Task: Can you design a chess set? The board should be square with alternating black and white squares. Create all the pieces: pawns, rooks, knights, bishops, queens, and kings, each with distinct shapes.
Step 4389:
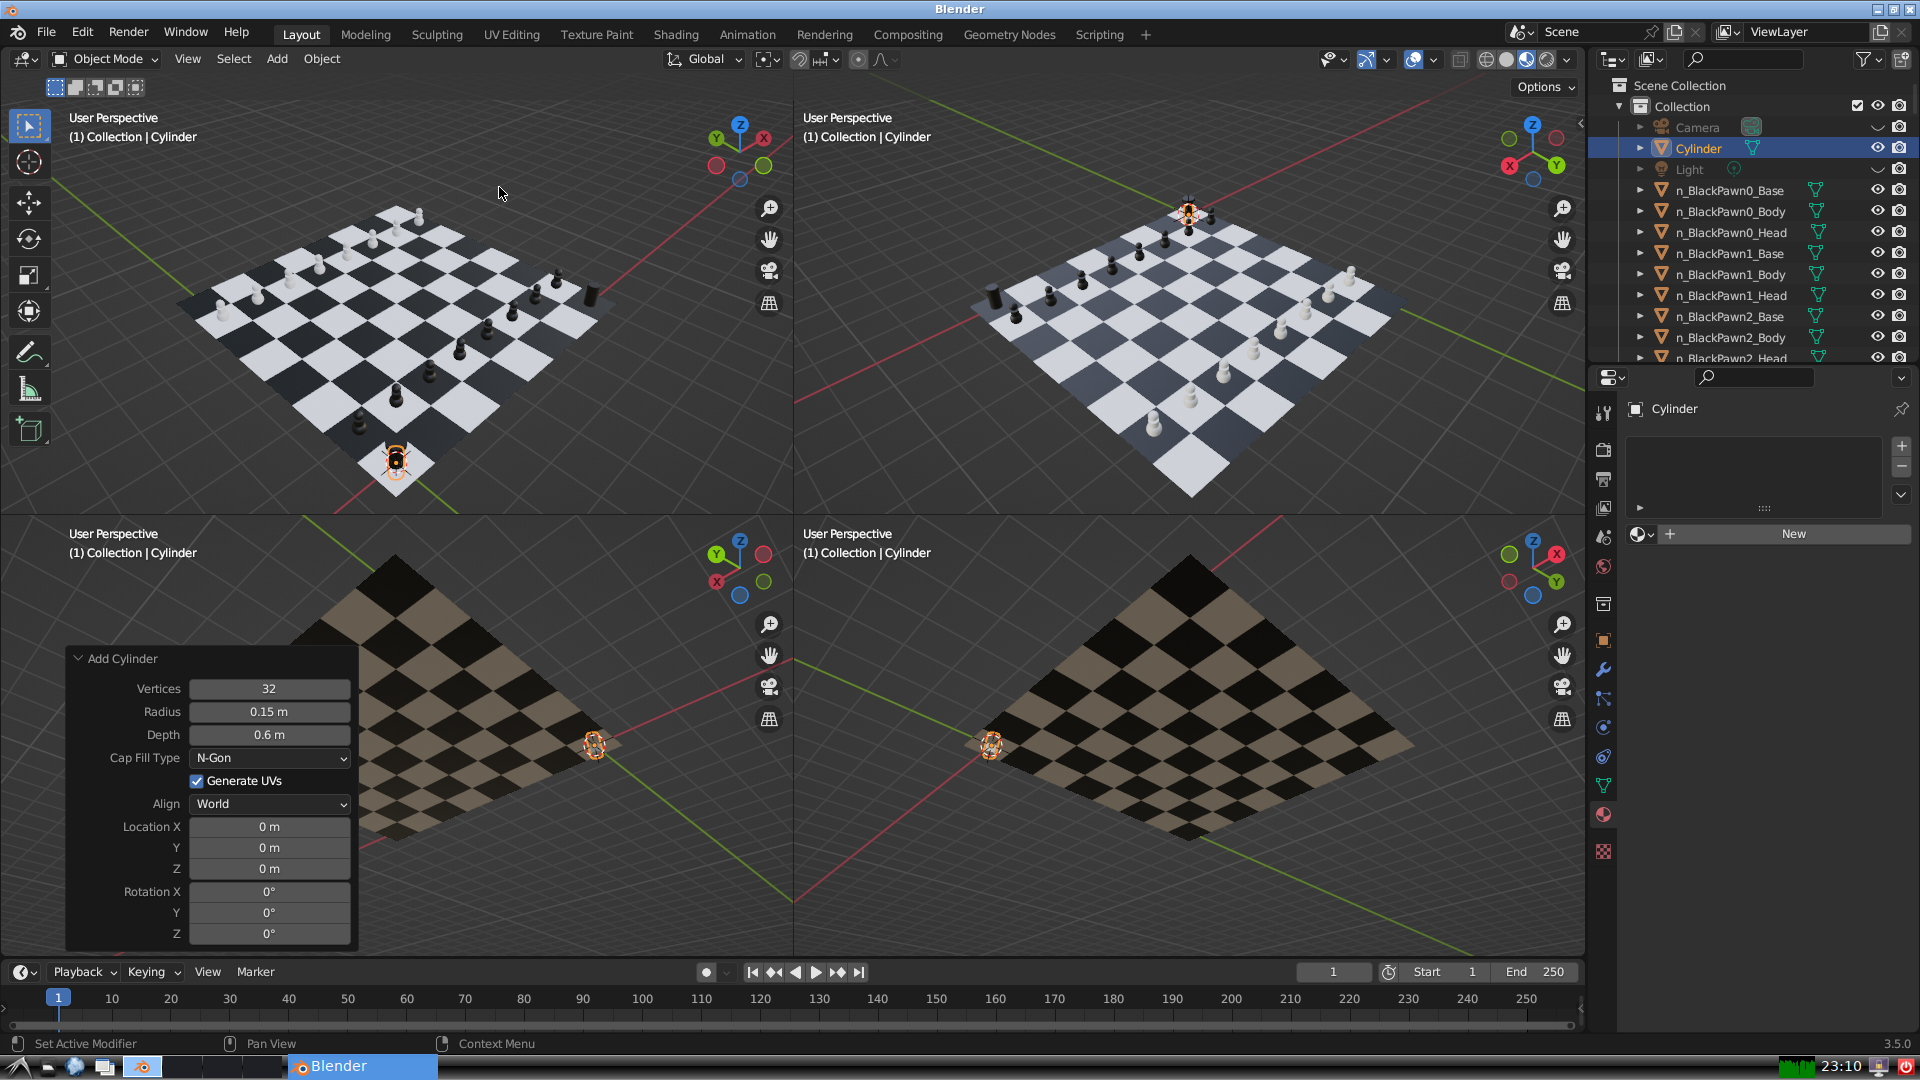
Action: {"mouse_move": [270, 708]}